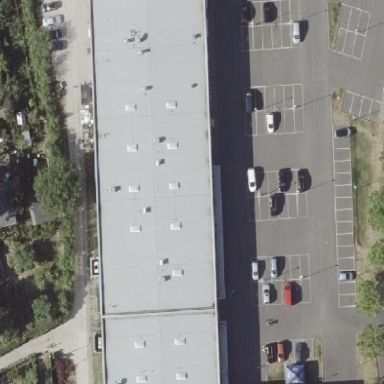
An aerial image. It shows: Retail building.